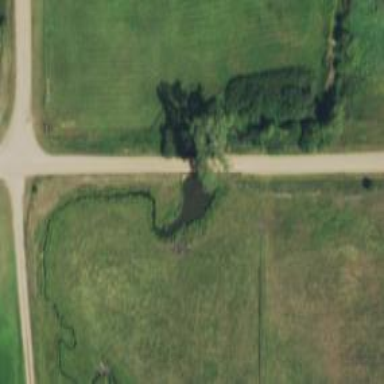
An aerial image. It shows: Unclassified road.